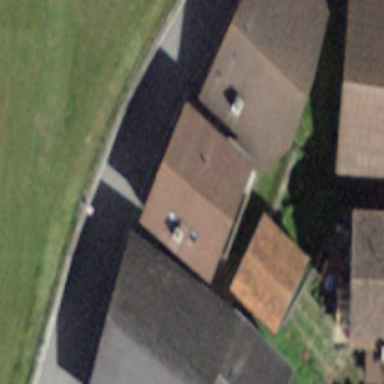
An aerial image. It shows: Simple and straightforward house.